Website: apple
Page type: payment
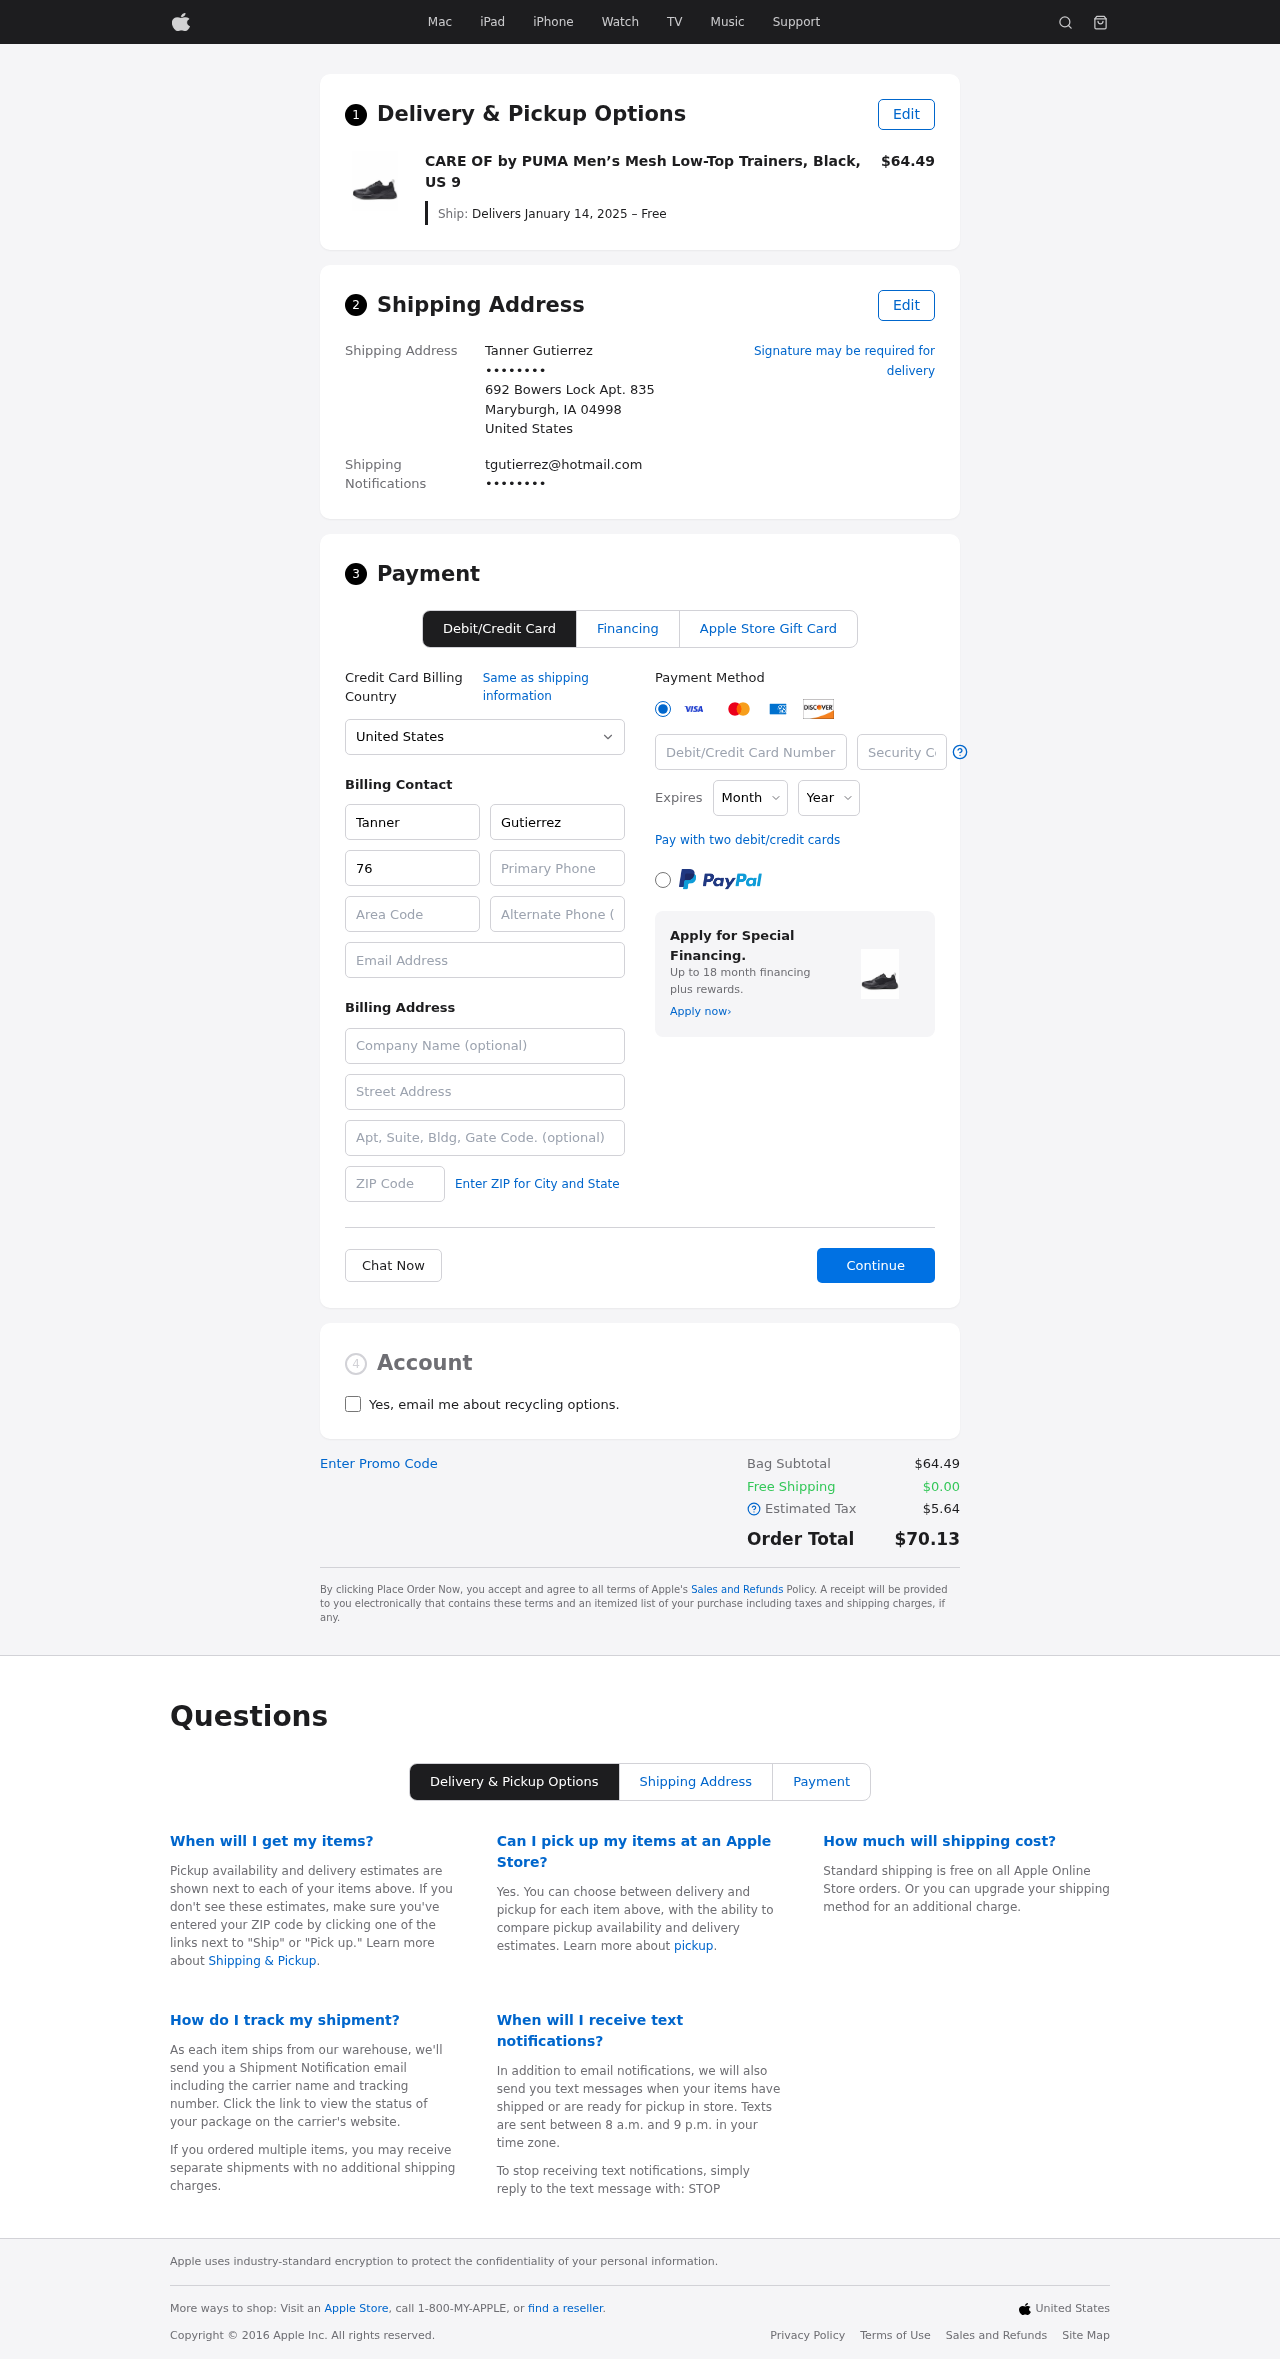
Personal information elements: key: PII_CARD_CVV
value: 318
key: PII_CARD_EXPIRY_MONTH
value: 12
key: PII_CARD_EXPIRY_YEAR
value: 30
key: PII_CARD_NUMBER
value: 2279 8401 1723 5456
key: PII_CITY_STATE_ZIP
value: Maryburgh, IA 04998
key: PII_COUNTRY
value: United States
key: PII_EMAIL
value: tgutierrez@hotmail.com
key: PII_EMAIL2
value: tgutierrez@hotmail.com
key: PII_FIRSTNAME
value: Tanner
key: PII_FULLNAME
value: Tanner Gutierrez
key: PII_LASTNAME
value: Gutierrez
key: PII_PHONE3
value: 7658023491
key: PII_PHONE_AREA
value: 765
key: PII_SECURITY_CODE
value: BN79
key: PII_STREET
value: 692 Bowers Lock Apt. 835
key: PII_PHONE
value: ••••••••
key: PII_PHONE2
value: ••••••••
Product elements: key: PRODUCT1_NAME
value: CARE OF by PUMA Men’s Mesh Low-Top Trainers, Black, US 9
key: PRODUCT1_PRICE
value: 64.49
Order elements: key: ORDER_DELIVERY_DATE
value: Delivers January 14, 2025 – Free
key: ORDER_SUBTOTAL
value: $64.49
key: ORDER_SHIPPING_COST
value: $0.00
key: ORDER_TAX
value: $5.64
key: ORDER_TOTAL
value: $70.13